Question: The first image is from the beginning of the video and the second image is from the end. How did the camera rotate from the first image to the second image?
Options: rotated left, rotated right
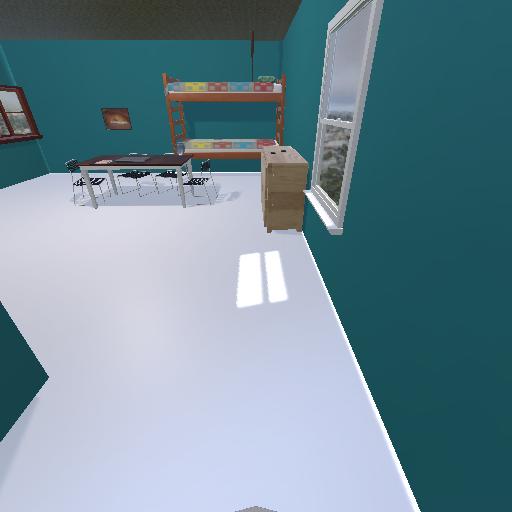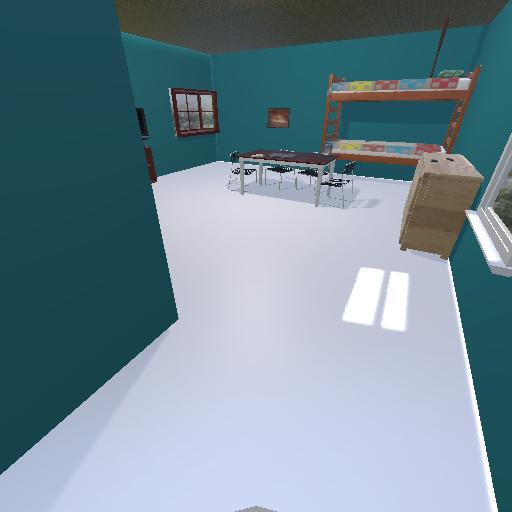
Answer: rotated left